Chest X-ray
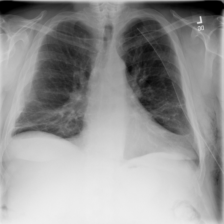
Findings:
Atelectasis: positive
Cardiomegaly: negative
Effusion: negative
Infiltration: negative
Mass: negative
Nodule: negative
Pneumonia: negative
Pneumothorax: positive
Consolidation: negative
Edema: negative
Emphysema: positive
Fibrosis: negative
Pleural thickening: positive
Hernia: negative